Field crop: maize
Growth stage: 1
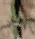
Species: atriplex